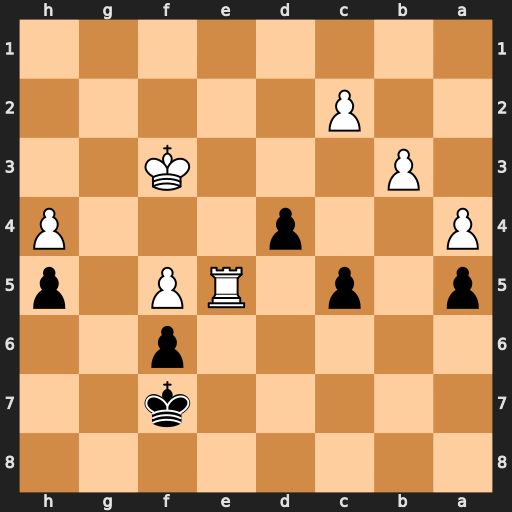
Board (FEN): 8/5k2/5p2/p1p1RP1p/P2p3P/1P3K2/2P5/8
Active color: b
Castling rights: -
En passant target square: -
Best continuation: fxe5 Ke4 Kf6 Kd5 Kxf5